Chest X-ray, AP view. Patient: 16 years old, sex F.
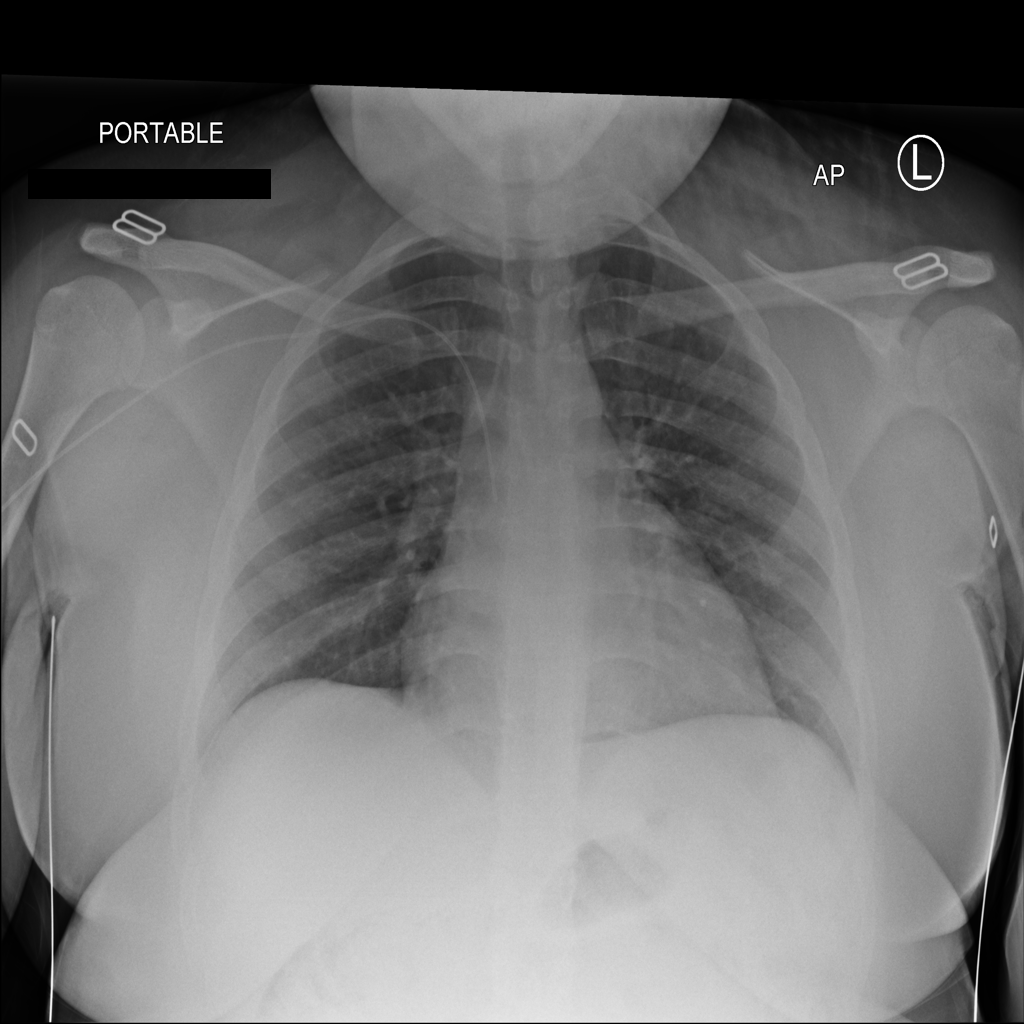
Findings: No Finding